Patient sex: M
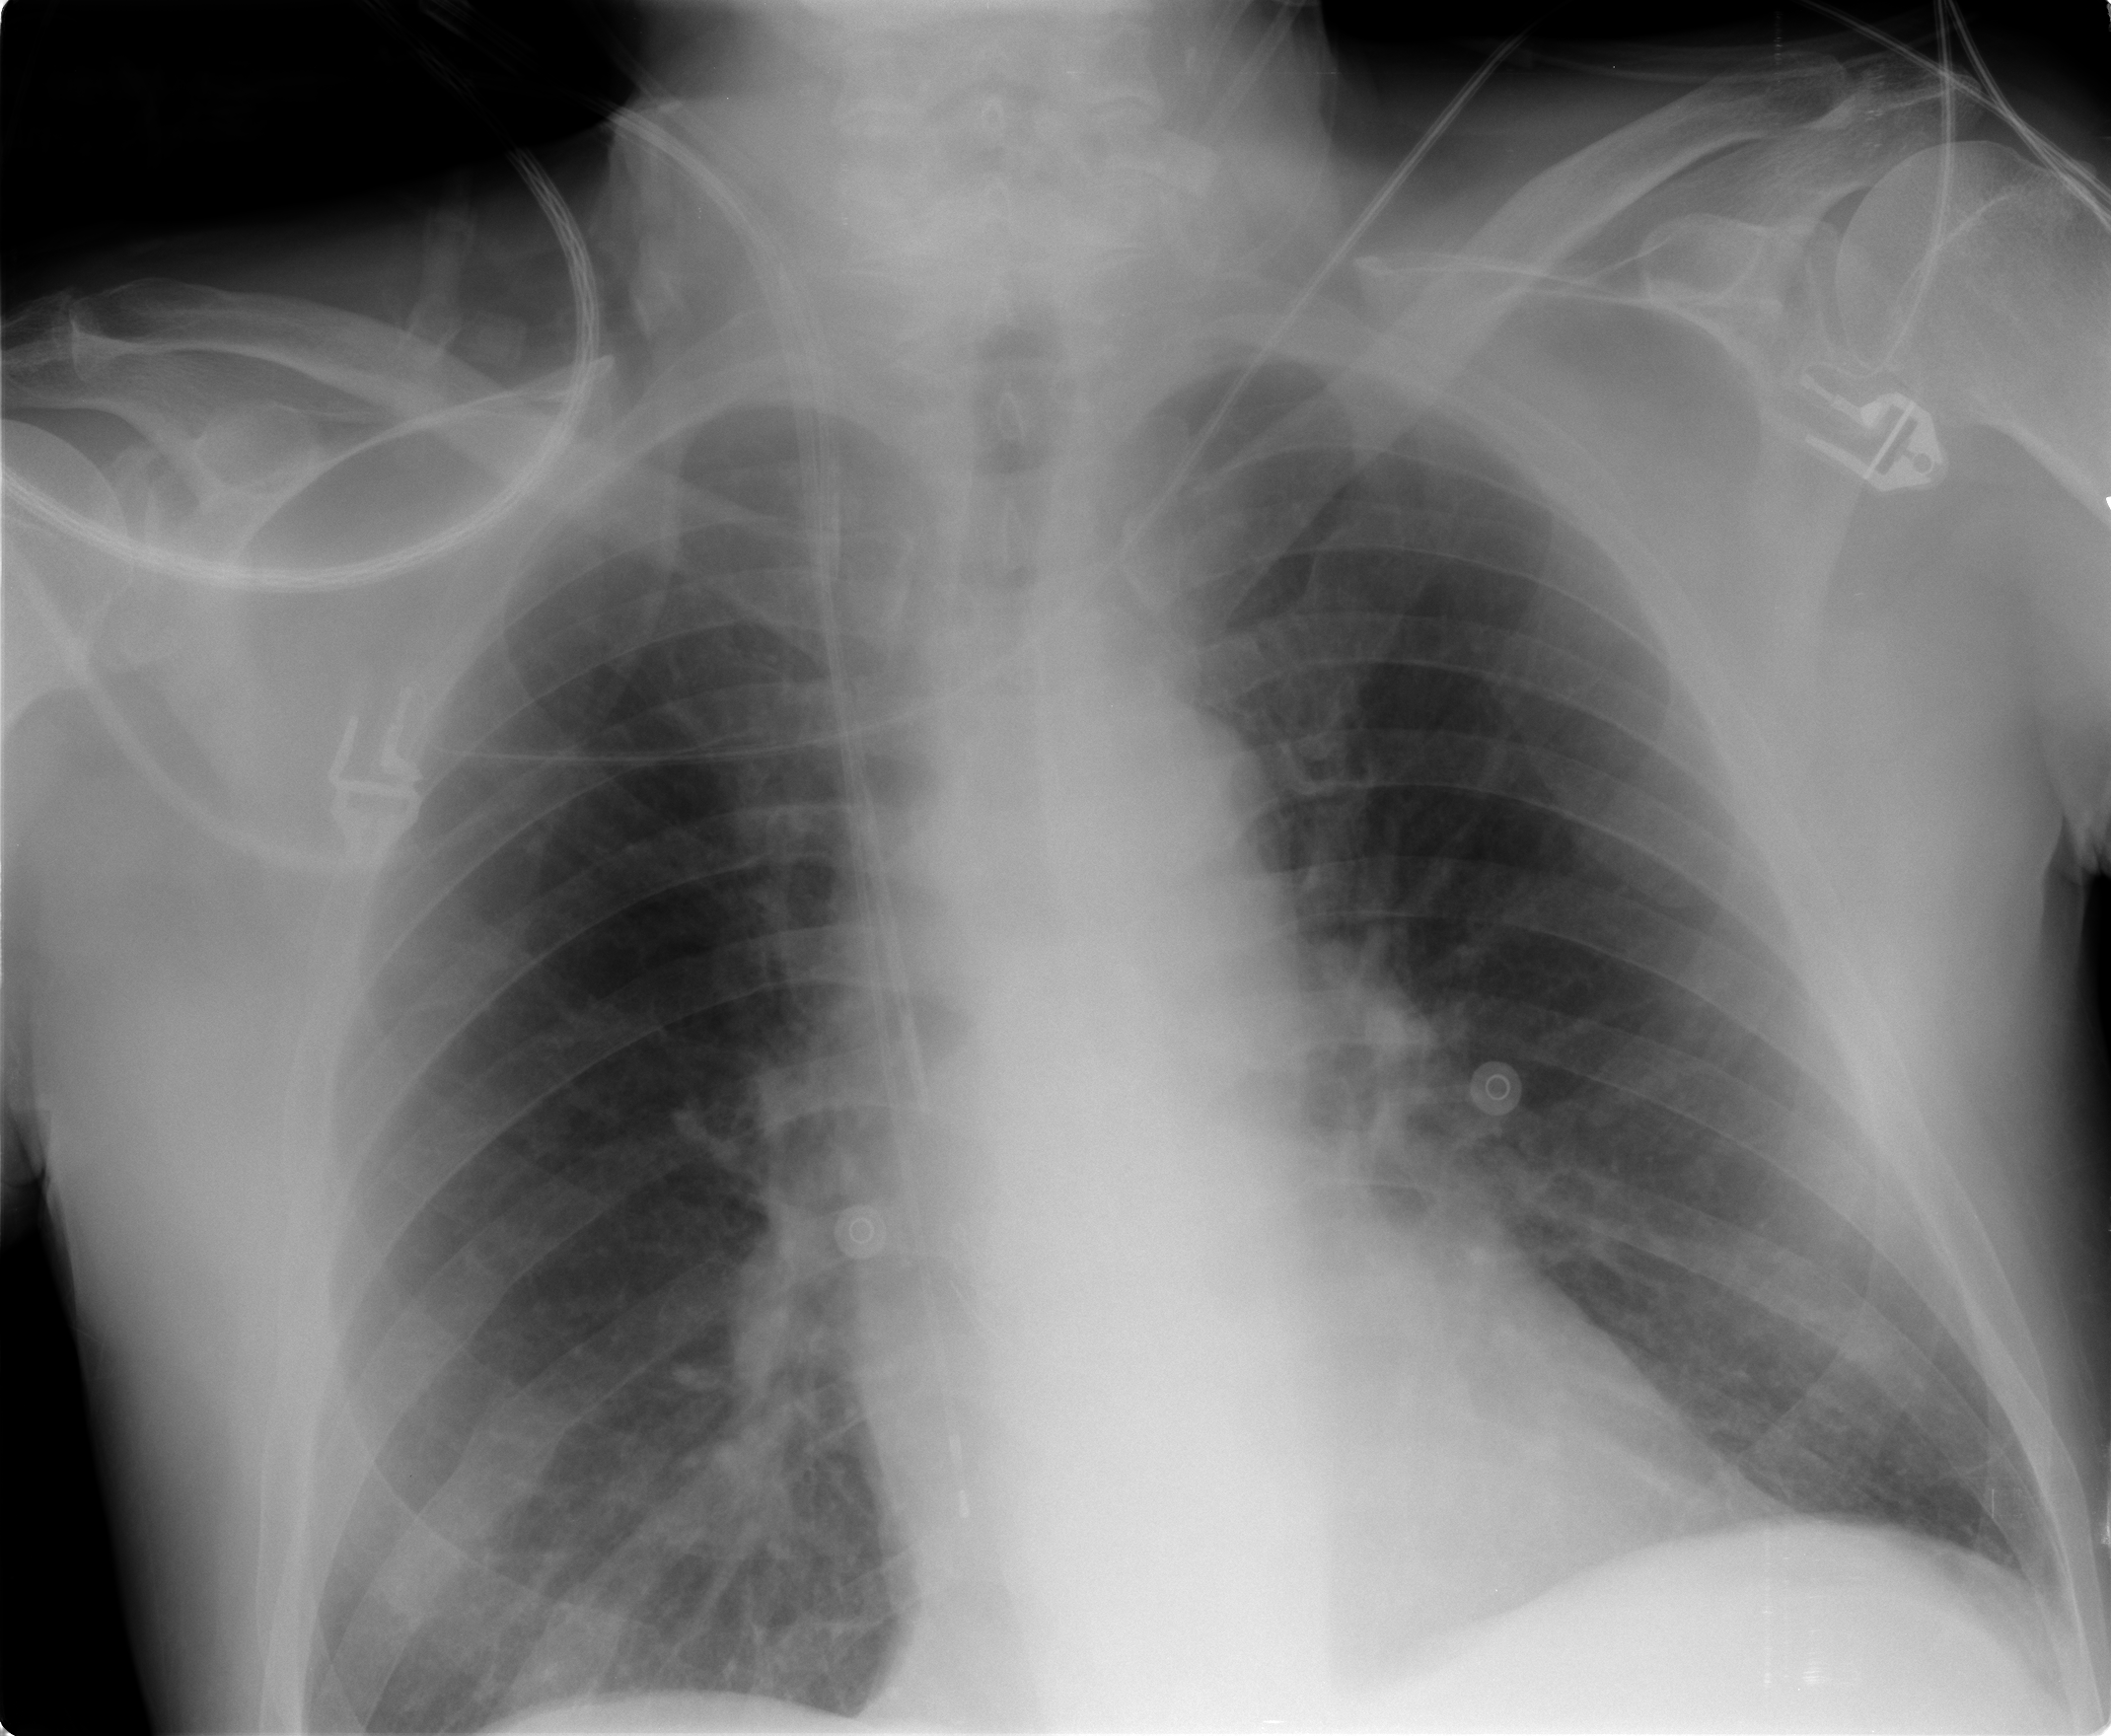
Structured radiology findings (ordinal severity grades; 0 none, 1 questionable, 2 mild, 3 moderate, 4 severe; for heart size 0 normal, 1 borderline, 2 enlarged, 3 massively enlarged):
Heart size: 0
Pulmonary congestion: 0
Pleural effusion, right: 0
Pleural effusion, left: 0
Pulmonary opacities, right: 0
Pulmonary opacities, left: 0
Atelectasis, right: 1
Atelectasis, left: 0